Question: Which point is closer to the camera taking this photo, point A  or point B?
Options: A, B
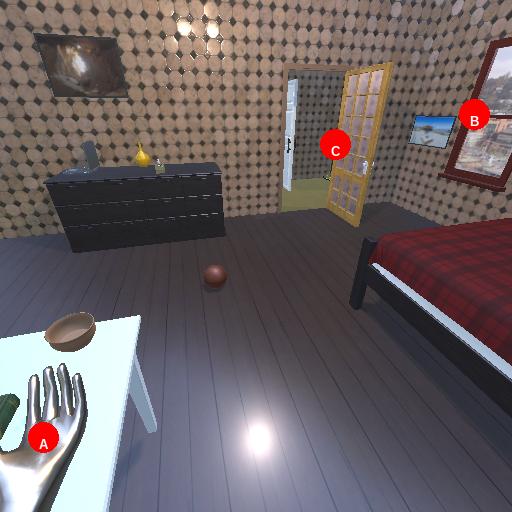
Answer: A